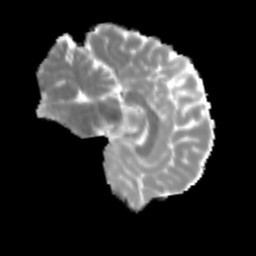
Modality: MD
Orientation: sagittal
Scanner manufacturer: siemens
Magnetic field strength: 3 T
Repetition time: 3.6 s
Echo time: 0.092 s